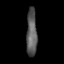
Tissue: prostate
Cell type: T cells
Senescence score: 0.3256
Nuclear area (px): 494
Mean DAPI intensity: 90.818